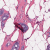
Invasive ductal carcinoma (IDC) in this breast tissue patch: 1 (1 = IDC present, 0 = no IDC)